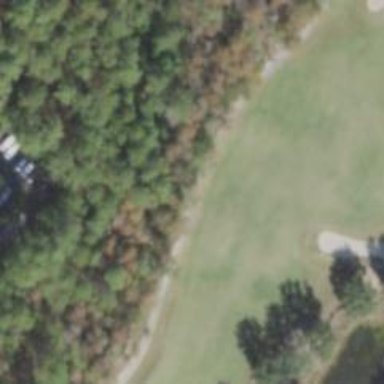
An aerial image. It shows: Grassy area designated as golf fairway.